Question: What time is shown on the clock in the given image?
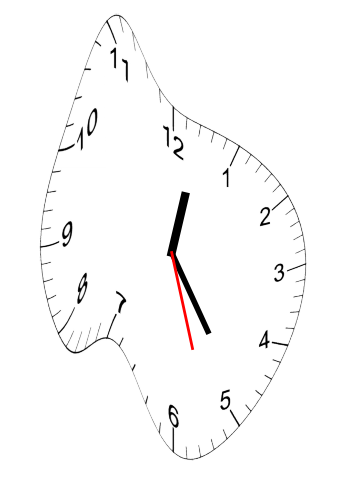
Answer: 12:24:27